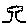
Label: tree